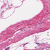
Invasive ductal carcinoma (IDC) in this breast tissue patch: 0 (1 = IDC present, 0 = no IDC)